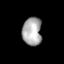
Tissue: lung
Cell type: Epithelial cells
Senescence score: 0.206
Nuclear area (px): 532
Mean DAPI intensity: 170.453